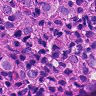
Metastatic tissue present: yes